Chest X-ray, AP view. Patient: 60 years old, sex M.
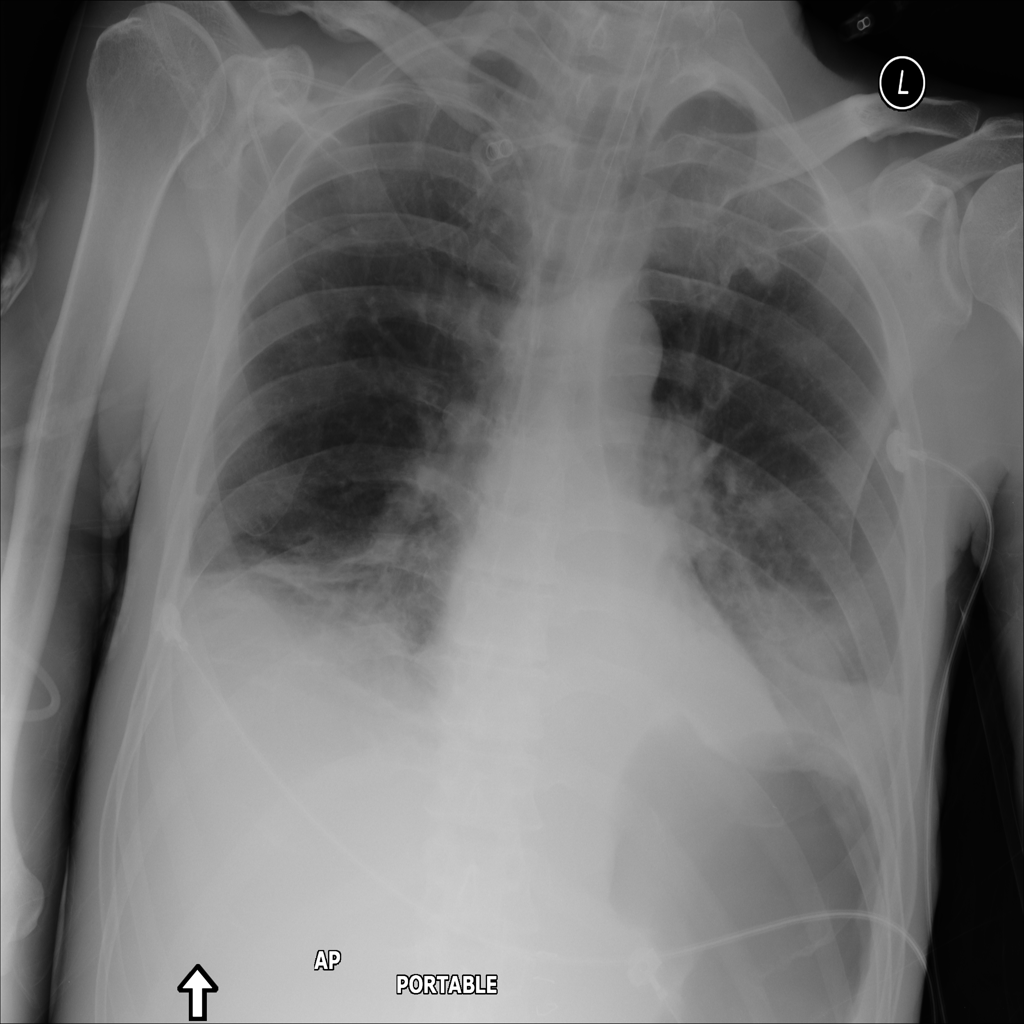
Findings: Atelectasis, Effusion